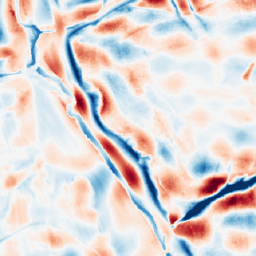
Category: wavelet
Decomposition family: wavelet_dwt
Decomposition parameters: wavelet: db8
level: 5
Upsampling method: area
Upsampling parameters: scale: 2
Upsampling scale: 2